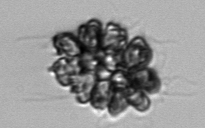
Label: Corymbellus